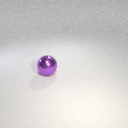
large purple metal sphere